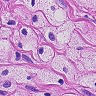
Metastatic tissue present: no